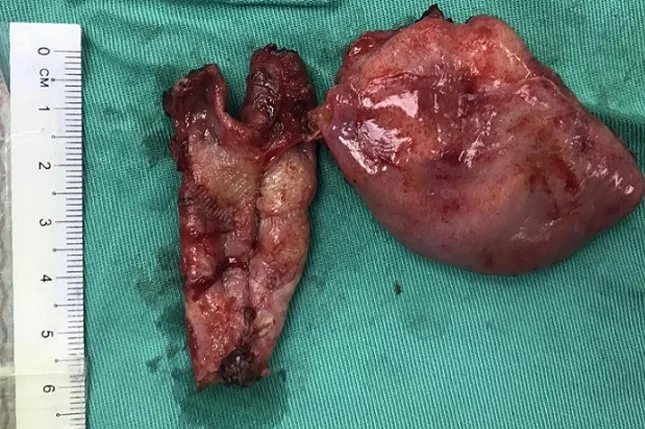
resected specimen demonstrating insertion of the cystic duct into the right hepatic duct.
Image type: medical_photograph (other_medical_photograph)